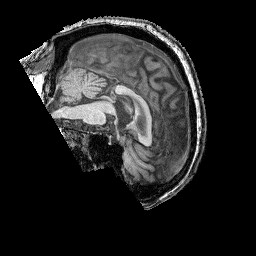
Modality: T1w
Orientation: sagittal
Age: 48
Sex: male
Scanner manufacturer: siemens
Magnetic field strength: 3 T
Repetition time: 2.25 s
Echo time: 0.00411 s